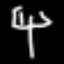
Label: fork